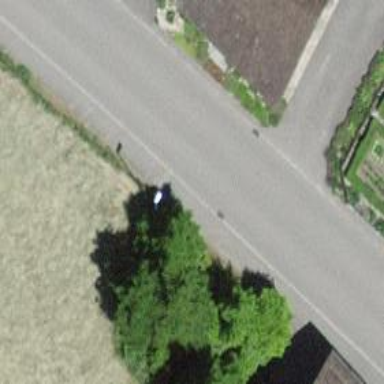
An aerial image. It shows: Left sidewalk along asphalt tertiary road.